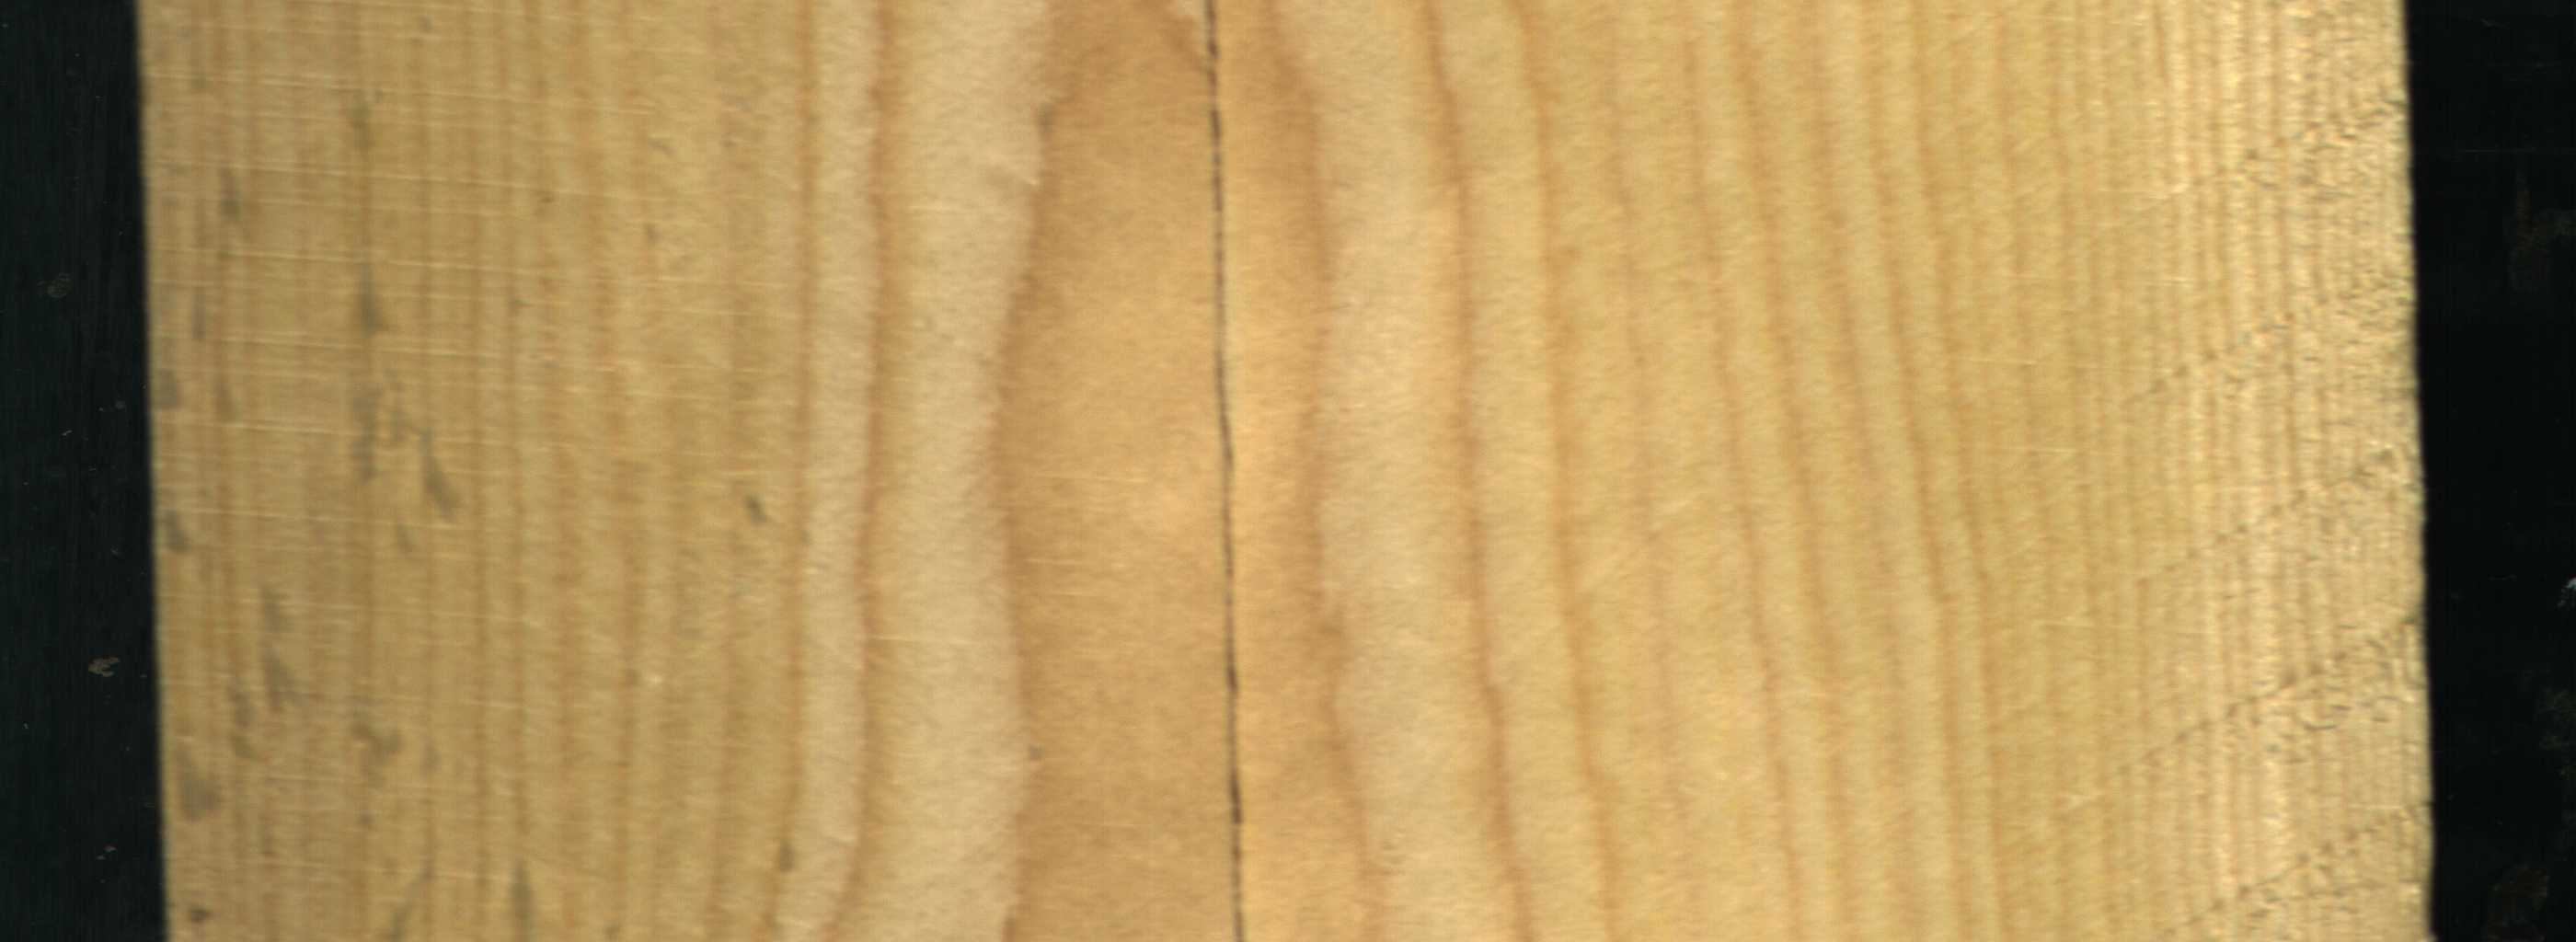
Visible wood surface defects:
Crack